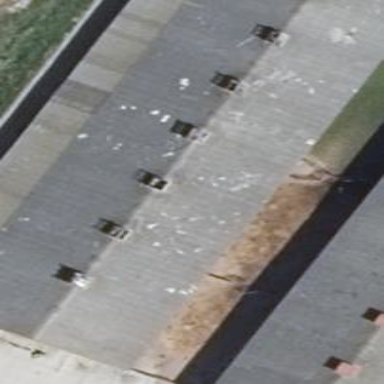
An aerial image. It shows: Gabled farm auxiliary building with grey roof. The roof is oriented along the structure.